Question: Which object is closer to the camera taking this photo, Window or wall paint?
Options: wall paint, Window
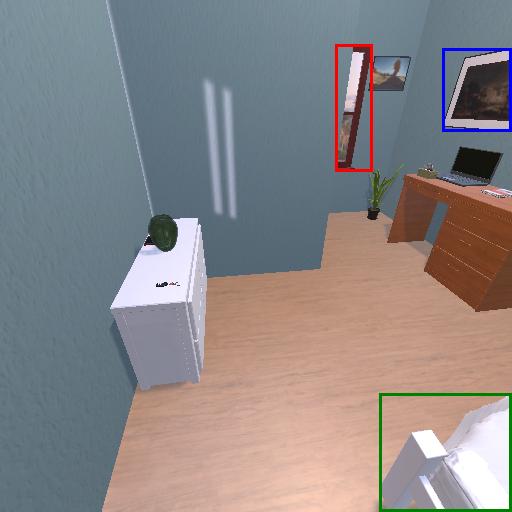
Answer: wall paint